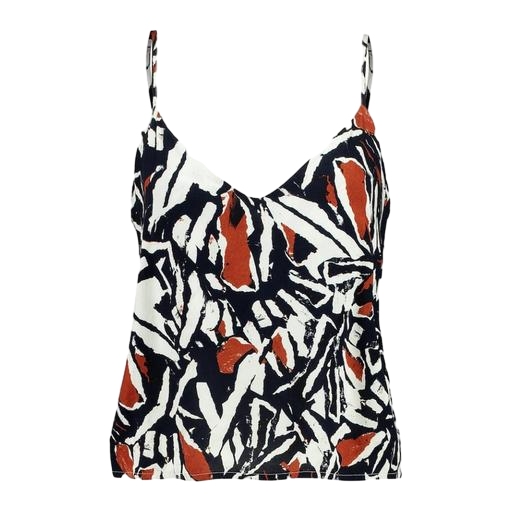
patterned tank top, black printed cami, print strappy tank top, white background